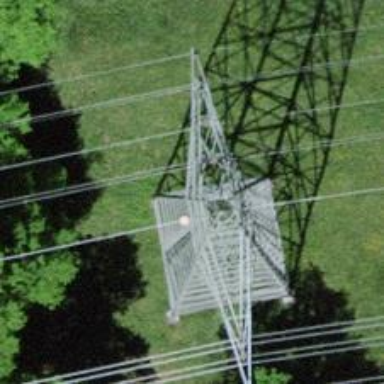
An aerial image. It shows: Towering power structure.